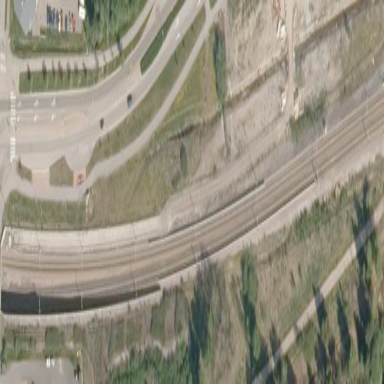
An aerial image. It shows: Railway area.